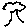
Label: tree